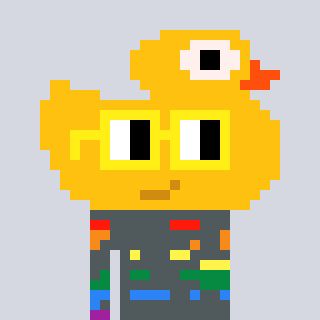
a pixel art character with square yellow glasses, a ducky-shaped head and a teal-colored body on a cool background